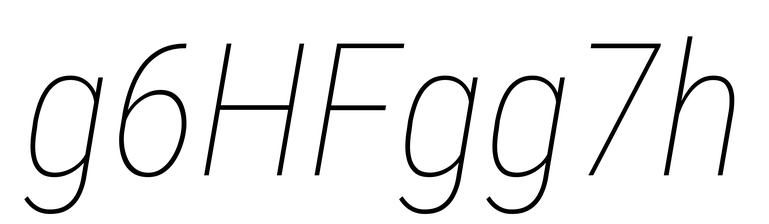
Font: Roboto-Italic_Condensed_Thin_Italic